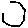
Label: hexagon